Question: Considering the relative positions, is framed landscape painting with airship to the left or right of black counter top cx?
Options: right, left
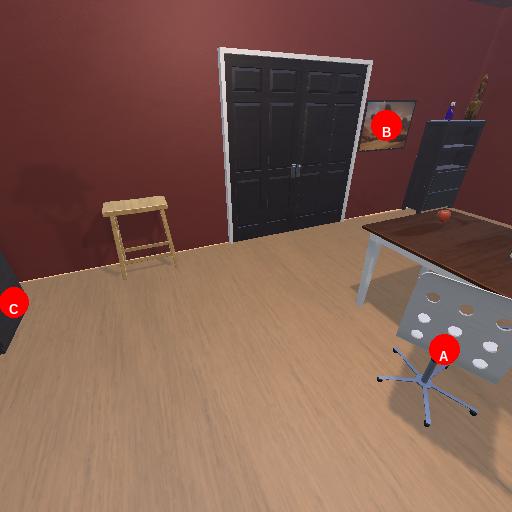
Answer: right